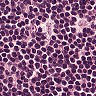
Metastatic tissue present: no